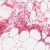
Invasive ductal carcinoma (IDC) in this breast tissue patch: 0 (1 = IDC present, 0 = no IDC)